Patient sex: M
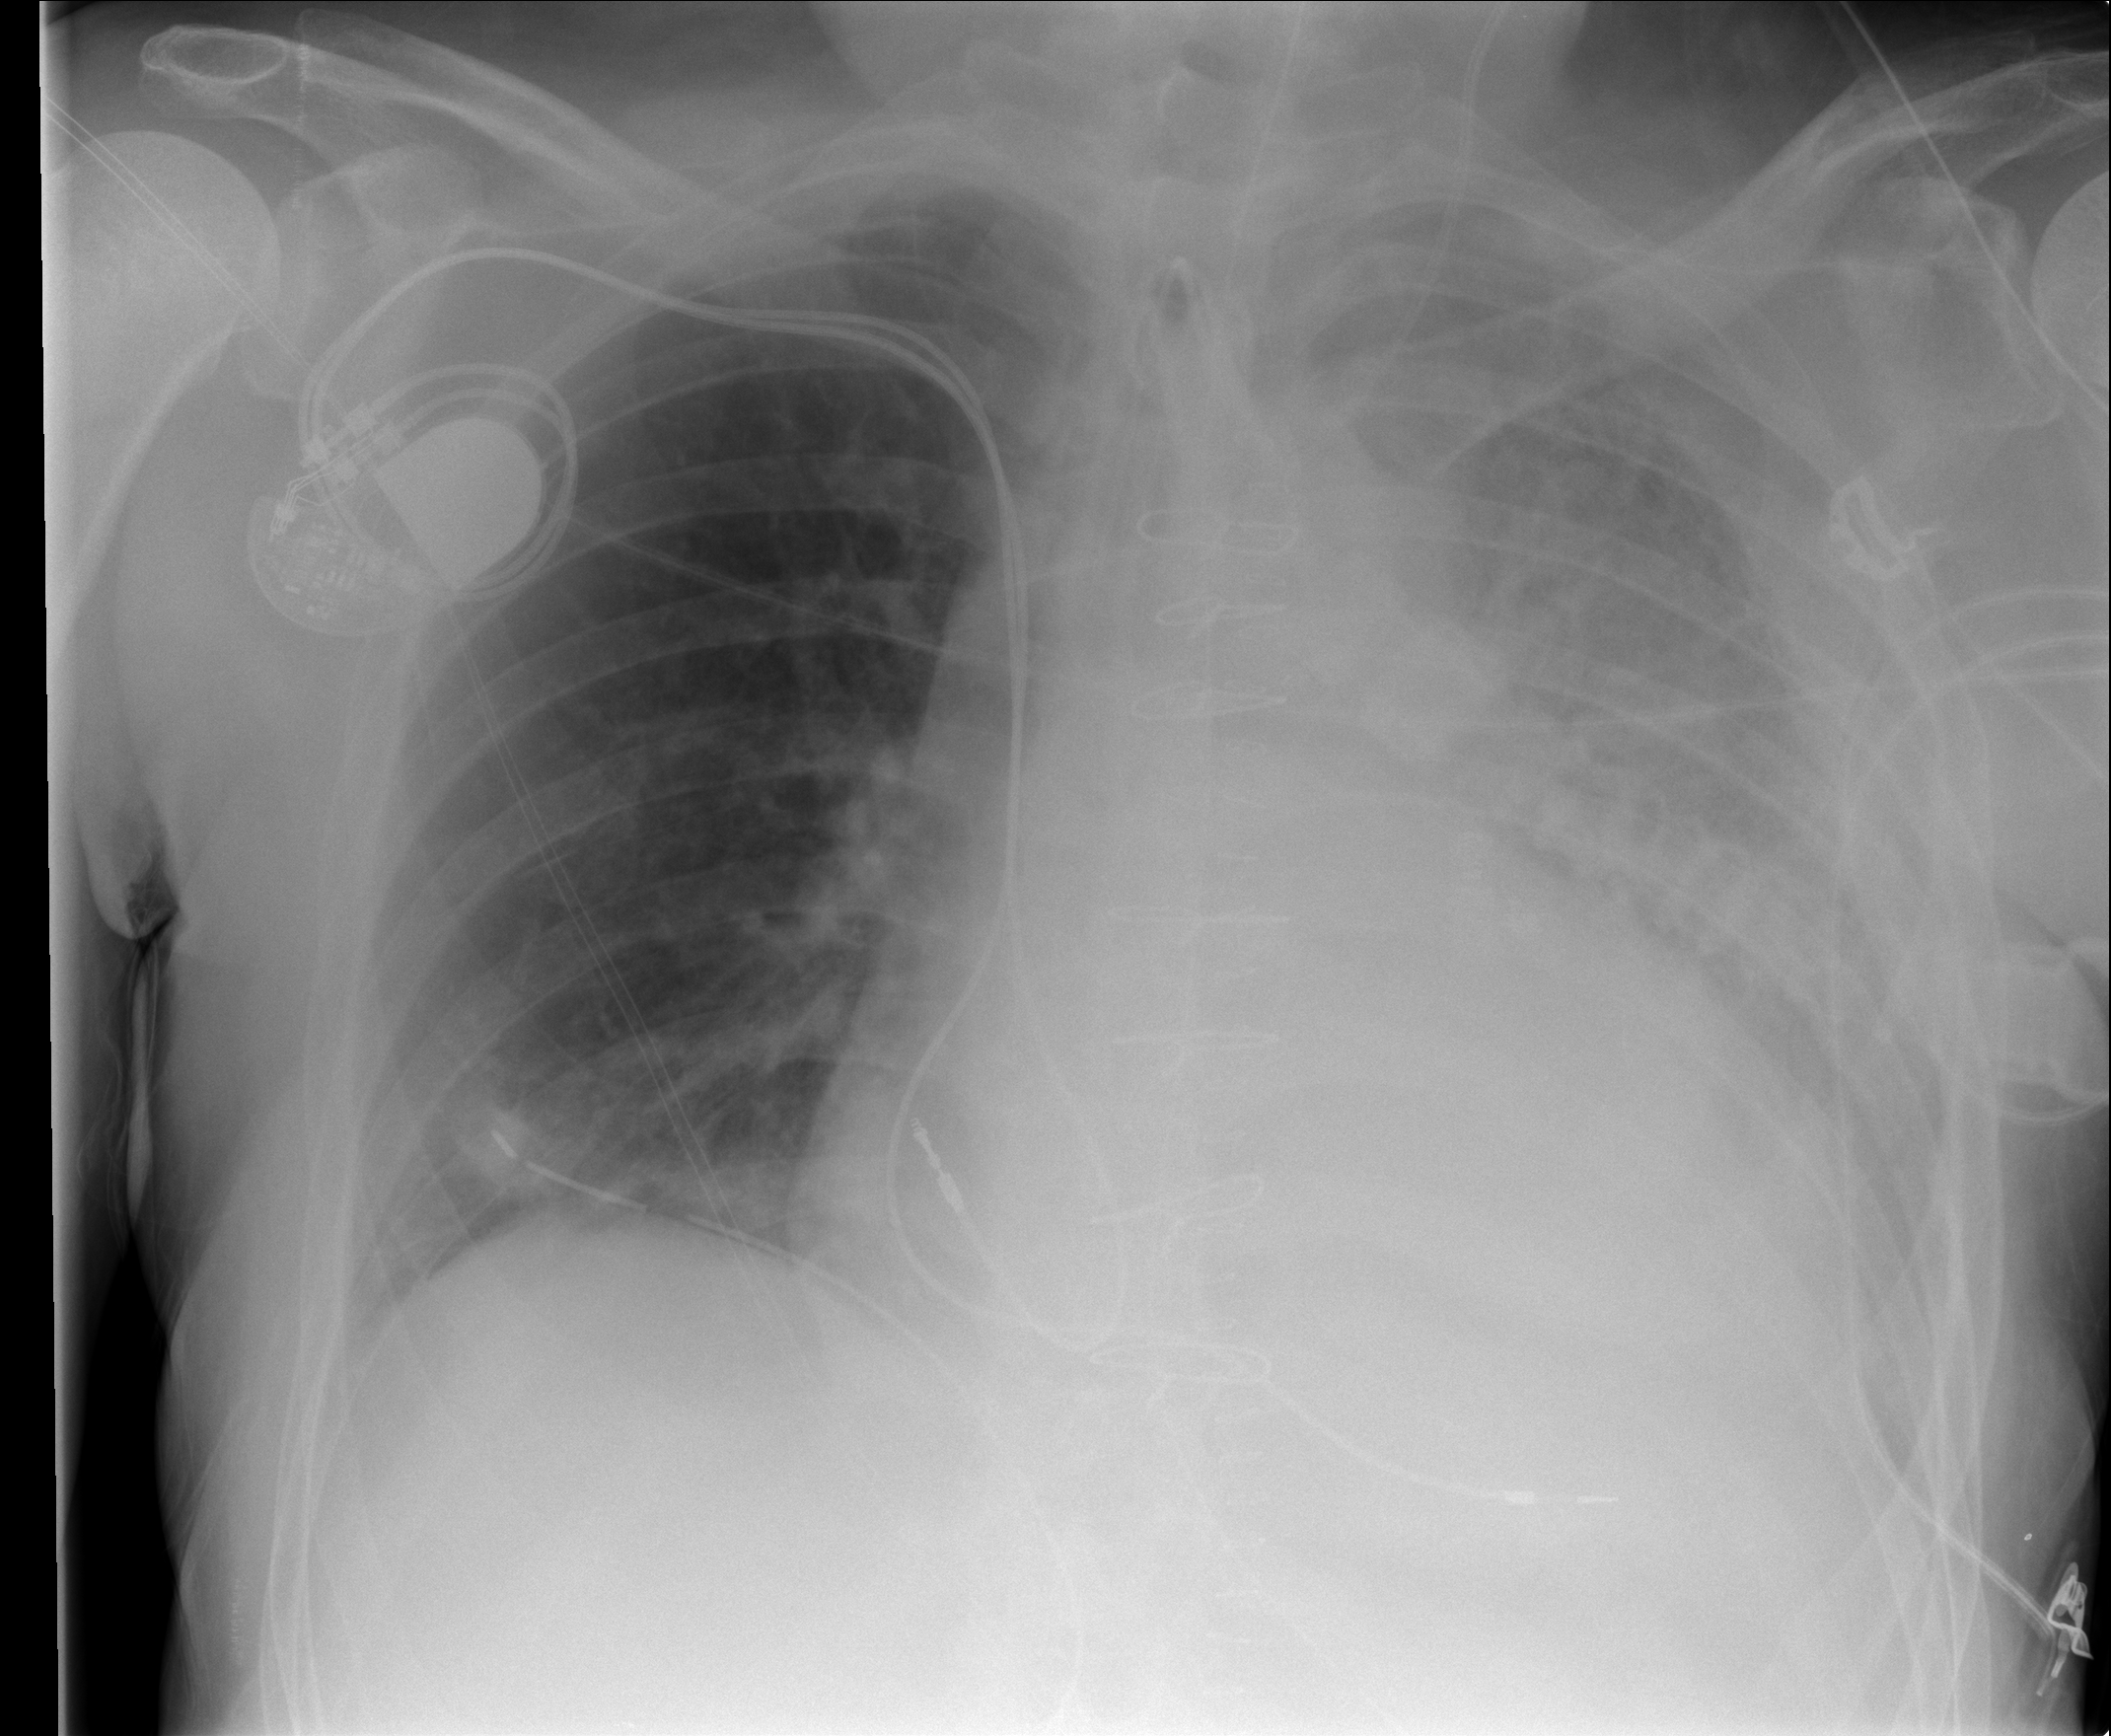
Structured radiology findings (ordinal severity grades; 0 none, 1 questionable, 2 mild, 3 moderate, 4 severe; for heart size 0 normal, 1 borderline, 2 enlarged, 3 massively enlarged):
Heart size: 1
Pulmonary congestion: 2
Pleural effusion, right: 1
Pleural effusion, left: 1
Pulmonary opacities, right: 0
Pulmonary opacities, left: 3
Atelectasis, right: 0
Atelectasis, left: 0